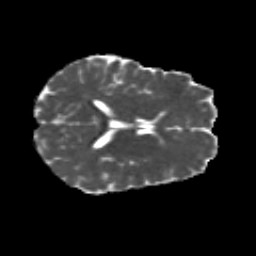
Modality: MD
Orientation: axial
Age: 22
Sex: male
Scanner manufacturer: siemens
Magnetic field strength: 3 T
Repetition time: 8.8 s
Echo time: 0.085 s